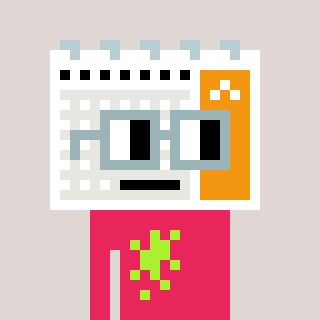
a pixel art character with square dark gray glasses, a calendar-shaped head and a redpinkish-colored body on a warm background